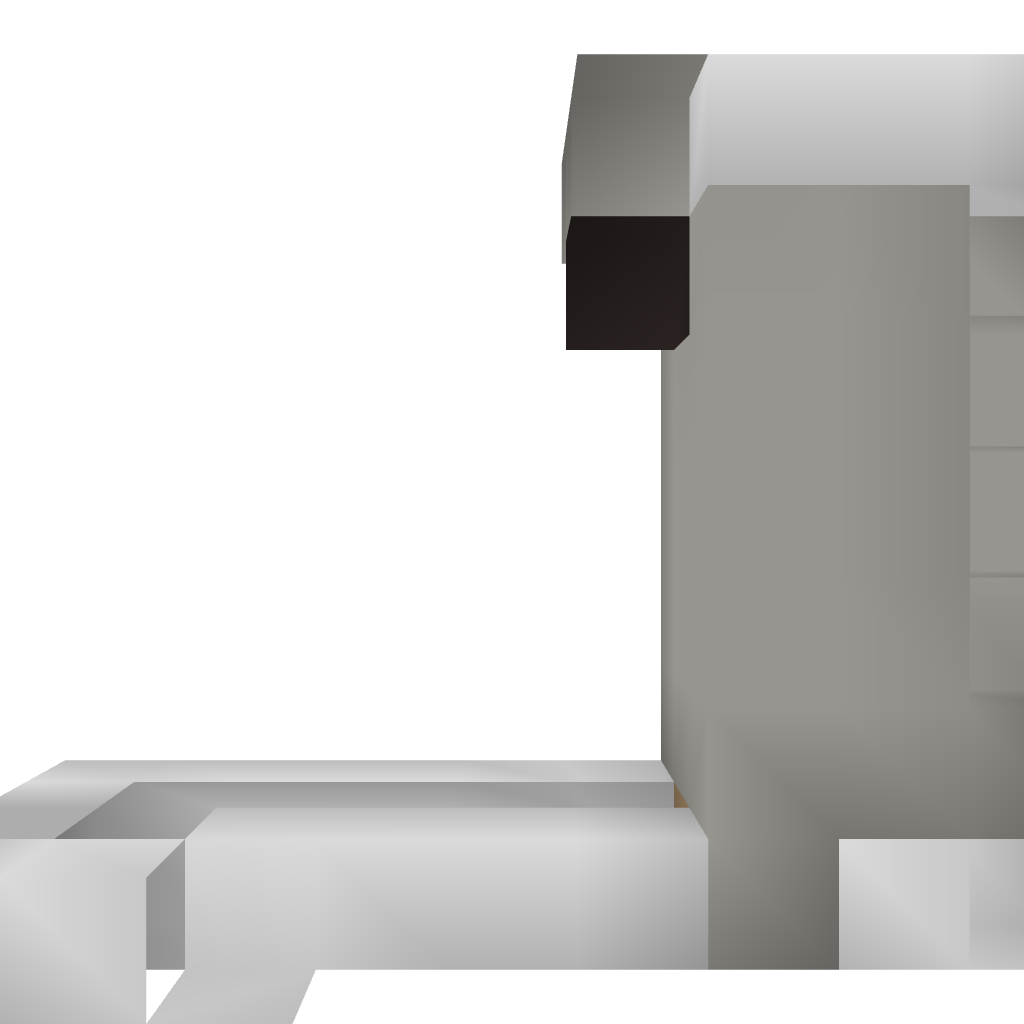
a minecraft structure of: REDSTONELESS Item Elevator 1.7.2